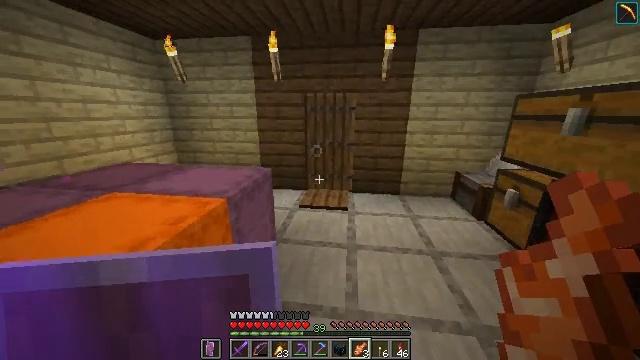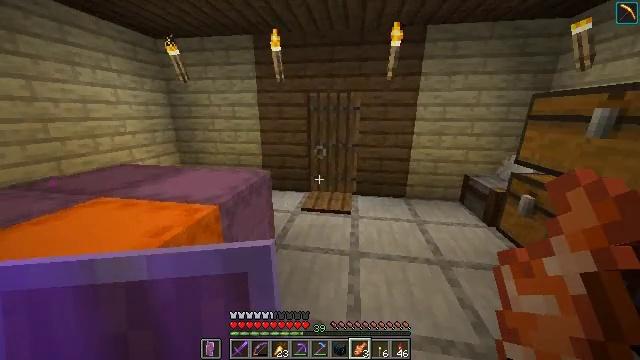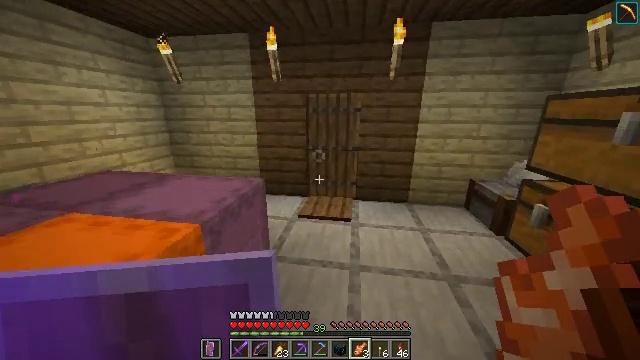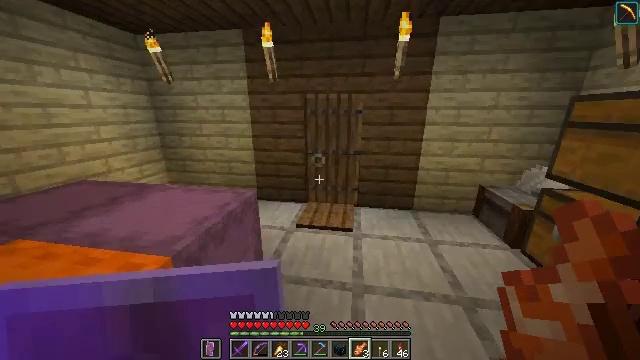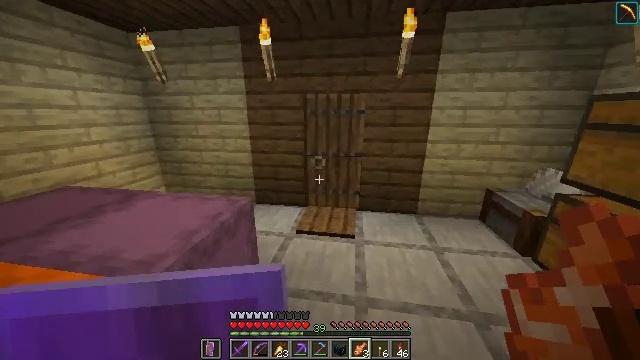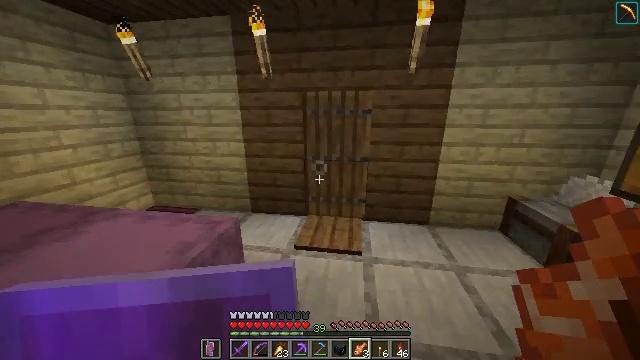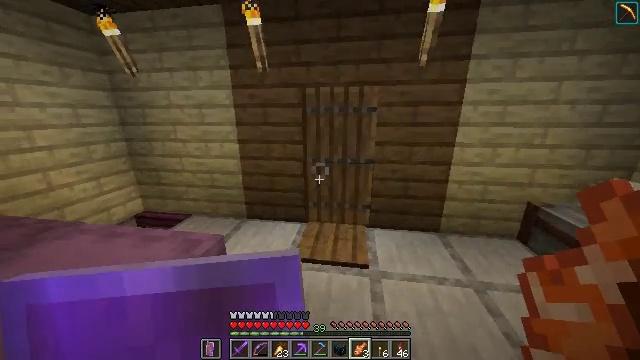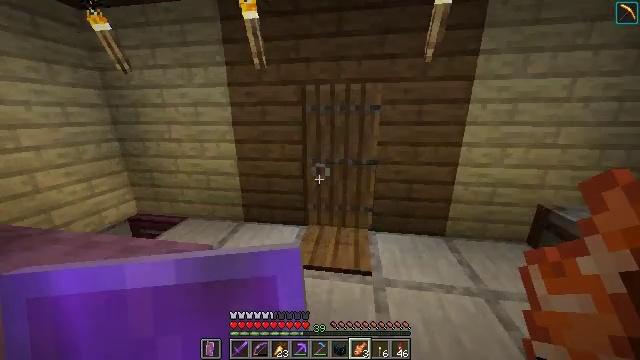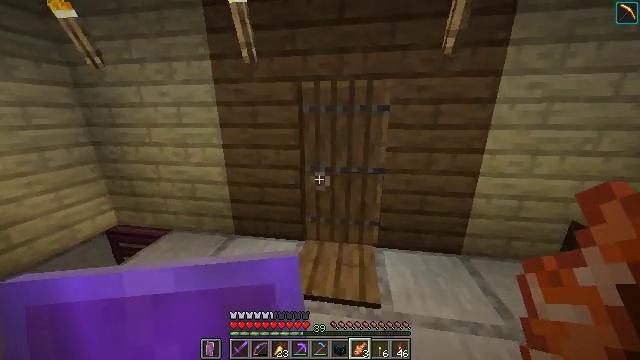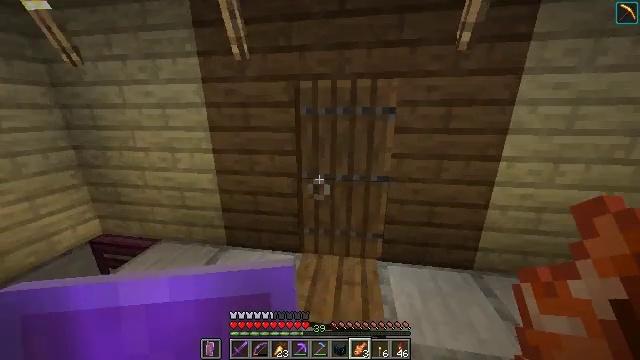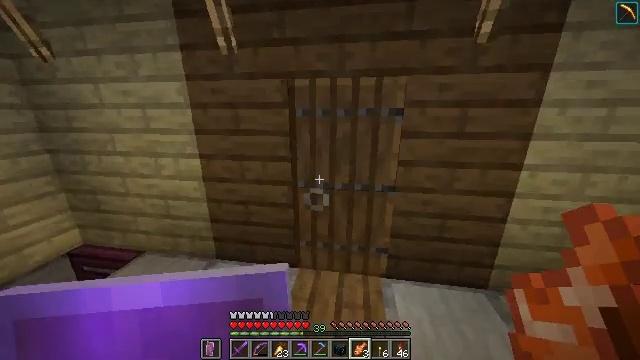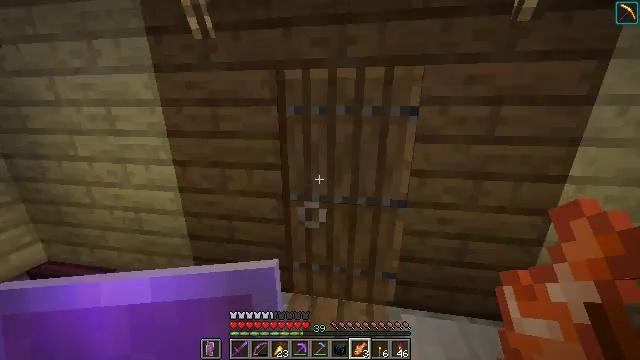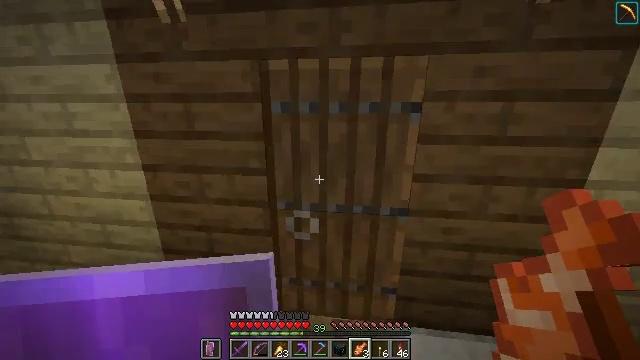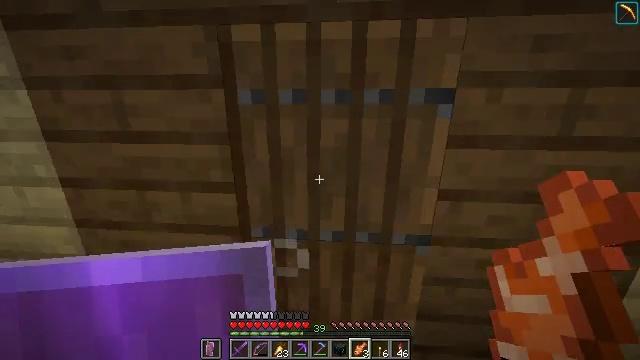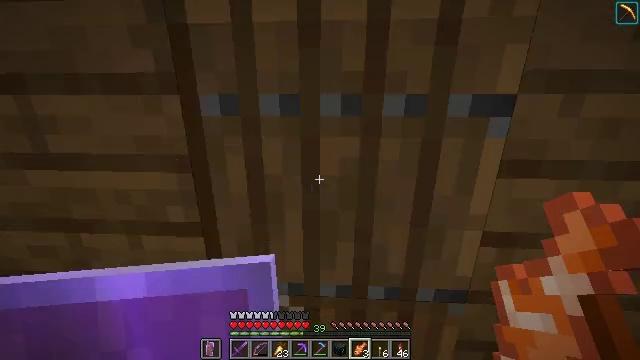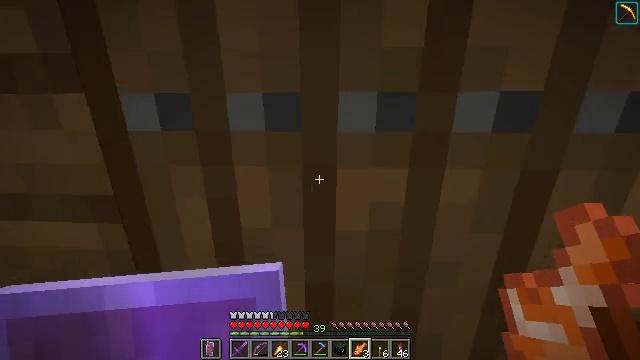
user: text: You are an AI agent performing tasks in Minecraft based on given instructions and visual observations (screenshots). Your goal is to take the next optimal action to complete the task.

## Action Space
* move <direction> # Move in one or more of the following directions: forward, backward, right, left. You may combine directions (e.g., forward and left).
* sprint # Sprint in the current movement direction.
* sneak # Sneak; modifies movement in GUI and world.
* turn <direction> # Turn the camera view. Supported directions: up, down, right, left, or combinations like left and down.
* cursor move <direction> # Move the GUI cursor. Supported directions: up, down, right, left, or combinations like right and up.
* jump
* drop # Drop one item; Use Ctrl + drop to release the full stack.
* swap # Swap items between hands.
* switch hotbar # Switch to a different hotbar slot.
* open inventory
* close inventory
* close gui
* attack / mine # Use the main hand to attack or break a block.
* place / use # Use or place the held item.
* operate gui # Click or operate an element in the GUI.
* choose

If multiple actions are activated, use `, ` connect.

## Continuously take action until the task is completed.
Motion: motion action
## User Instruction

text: Drop a tropical fish.
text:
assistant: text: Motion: move forward, sprint, turn left
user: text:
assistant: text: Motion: move forward, sprint
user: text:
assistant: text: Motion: move forward, sprint
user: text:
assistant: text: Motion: move forward, sprint
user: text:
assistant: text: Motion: move forward, sprint
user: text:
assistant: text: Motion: move forward, sprint
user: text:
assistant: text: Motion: move forward, sprint
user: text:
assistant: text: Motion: move forward, sprint
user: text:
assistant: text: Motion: move forward, sprint
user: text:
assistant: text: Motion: move forward, sprint
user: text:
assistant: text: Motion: move forward, sprint
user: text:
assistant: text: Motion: move forward, sprint, turn right
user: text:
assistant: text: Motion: move forward, sprint, turn right
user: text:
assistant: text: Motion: move forward, sprint, turn right
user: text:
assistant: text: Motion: move forward, sprint
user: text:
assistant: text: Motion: move forward, sprint
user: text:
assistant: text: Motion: move forward, sprint
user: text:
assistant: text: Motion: move forward, sprint
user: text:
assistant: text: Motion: move forward, sprint
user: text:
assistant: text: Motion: move forward, sprint, turn left
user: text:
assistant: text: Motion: move forward, sprint
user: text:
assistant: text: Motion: move forward, sprint
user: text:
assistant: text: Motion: move forward, sprint
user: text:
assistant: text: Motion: move forward, sprint
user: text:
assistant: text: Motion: move forward, sprint
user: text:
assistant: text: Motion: move forward, sprint
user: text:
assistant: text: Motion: move forward, sprint
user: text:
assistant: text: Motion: move forward, sprint, turn left
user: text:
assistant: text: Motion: move forward, sprint, turn left and up
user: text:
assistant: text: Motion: move forward, sprint, turn left and up